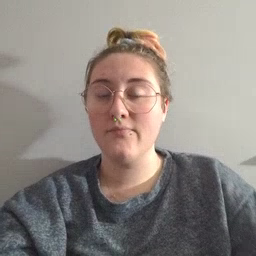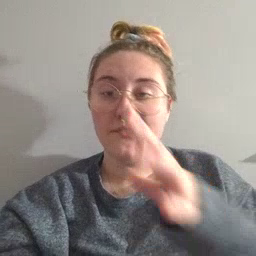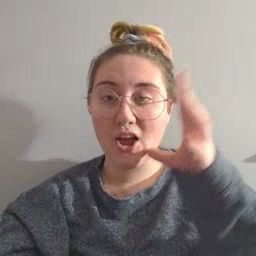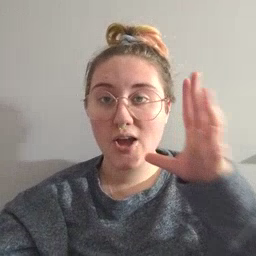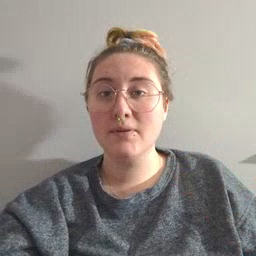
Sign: farm